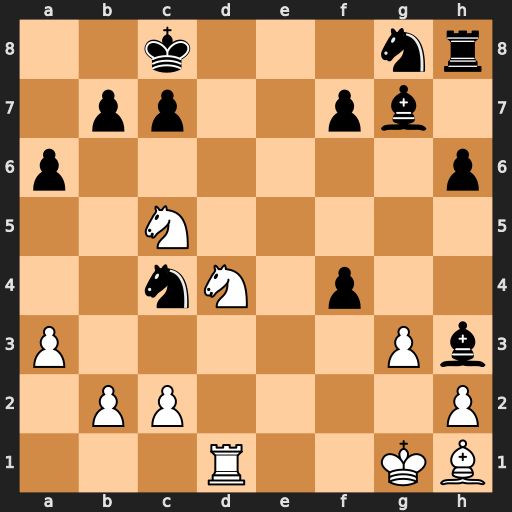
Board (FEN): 2k3nr/1pp2pb1/p6p/2N5/2nN1p2/P5Pb/1PP4P/3R2KB
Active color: w
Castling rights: -
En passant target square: -
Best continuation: Bxb7+ Kd8 Nc6+ Ke8 Rd8#